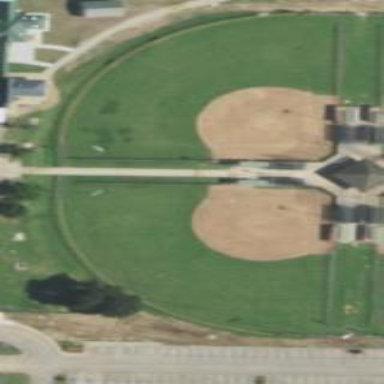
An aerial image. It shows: Softball pitch for leisure and sport activities.